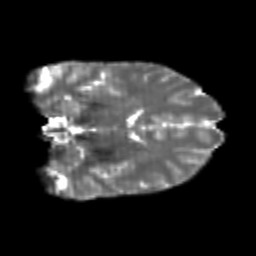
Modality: T2w
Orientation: coronal
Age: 22
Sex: female
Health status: healthy
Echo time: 0.074 s